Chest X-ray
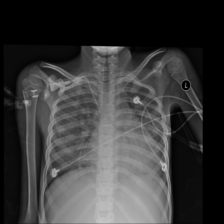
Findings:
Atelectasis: negative
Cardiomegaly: negative
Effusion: negative
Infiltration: negative
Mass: negative
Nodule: negative
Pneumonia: negative
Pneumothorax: negative
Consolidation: negative
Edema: negative
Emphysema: negative
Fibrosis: negative
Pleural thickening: negative
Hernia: negative